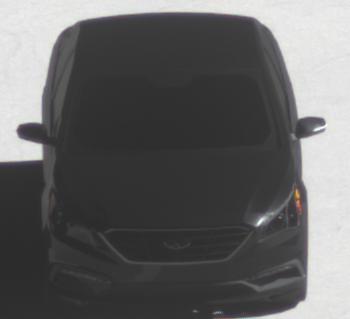
Make: Hyundai
Model: Sonata
Detailed model: Gen. 7
Model produced from: 2015
Model produced until: 2017
Doors: 4
Color: black
Road condition: dry road
Daytime: midday
Contrast: high contrast